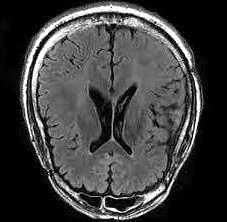
Label: notumor